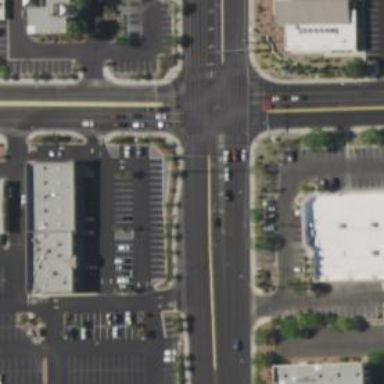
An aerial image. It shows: Solid stop line on the road marking.